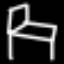
Label: chair